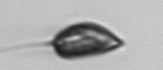
Label: Prorocentrum_triestinum